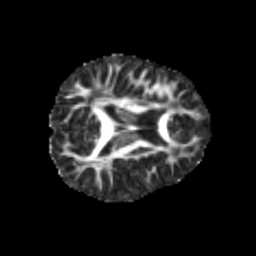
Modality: FA
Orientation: axial
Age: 8
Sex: male
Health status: healthy